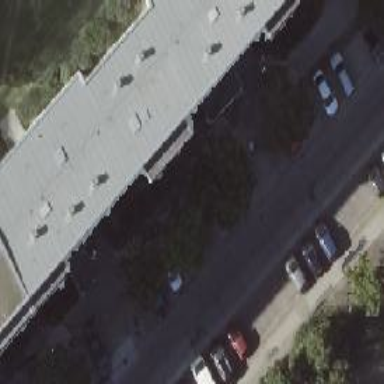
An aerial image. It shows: Street-side parking area with concrete surface.